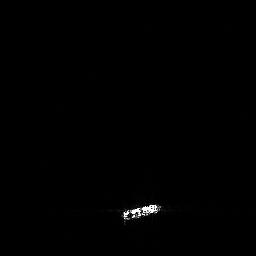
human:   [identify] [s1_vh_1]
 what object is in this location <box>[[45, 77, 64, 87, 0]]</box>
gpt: <ref>1 medium ship at the bottom</ref>